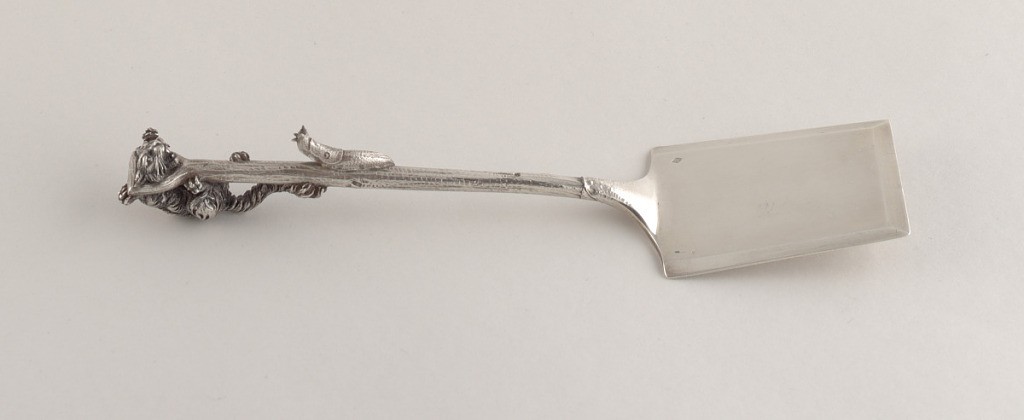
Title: Spade Shaped Server with Slug and Cat Handle
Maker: Charles Victor Gibert, French
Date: ca. 1890
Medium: silver
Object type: server
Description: Spade shaped server with flat square head with beveled edge. Thin handle decorated with bark-like texture, terminating in triangular shape like that of a spade handle with ferocious growling cat poking it's head through open space and paws clinging to handle. Just below cat, slug applied to handle.